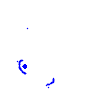
Particle: pion